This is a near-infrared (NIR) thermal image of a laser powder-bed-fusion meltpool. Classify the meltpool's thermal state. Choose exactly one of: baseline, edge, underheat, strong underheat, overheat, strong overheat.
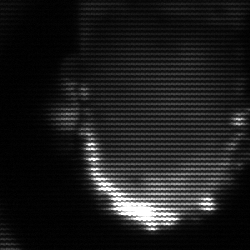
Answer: baseline